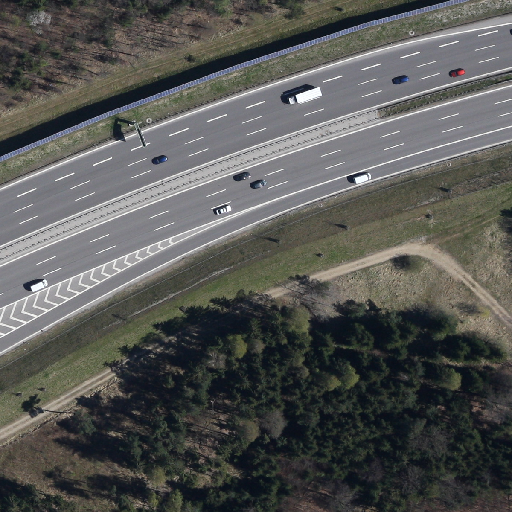
Referring expression: car